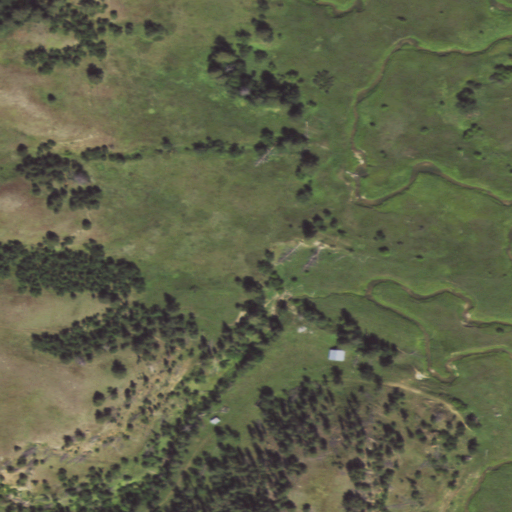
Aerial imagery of valley in Wyoming named Holbrook Draw containing shrub, grassland, evergreen forest, herbaceous wetlands, woody wetlands, and open development